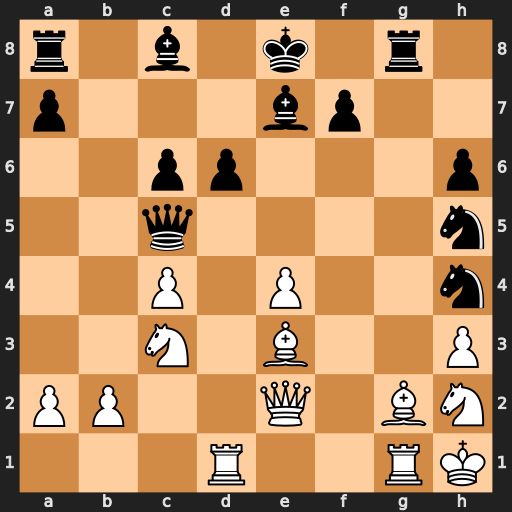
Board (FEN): r1b1k1r1/p3bp2/2pp3p/2q4n/2P1P2n/2N1B2P/PP2Q1BN/3R2RK
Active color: w
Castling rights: q
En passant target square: -
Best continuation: Bf3 Ng3+ Rxg3 Rxg3 Bxc5